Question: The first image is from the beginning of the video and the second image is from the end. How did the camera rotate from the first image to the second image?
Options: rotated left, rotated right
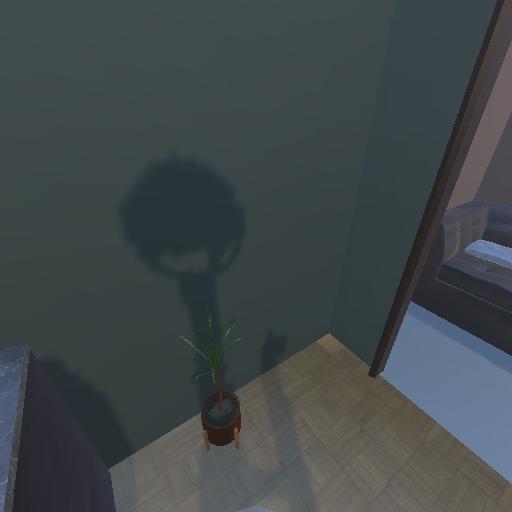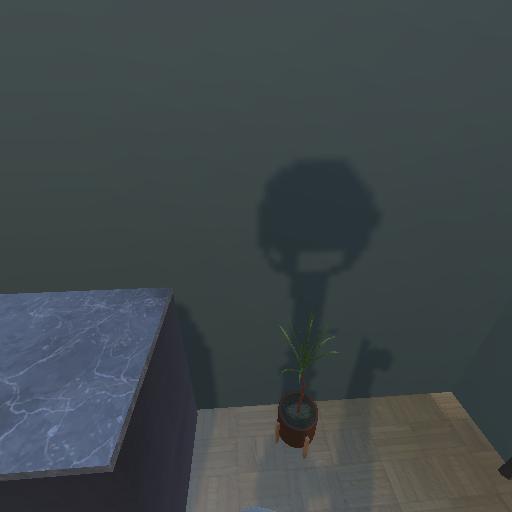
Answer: rotated left